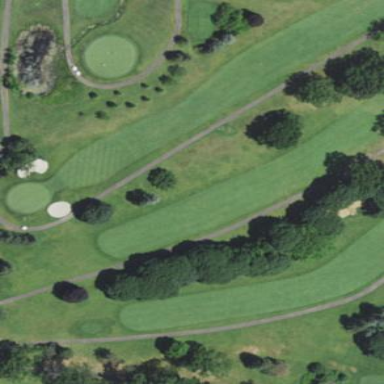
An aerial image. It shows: Grassy area designated as golf fairway.